Interaction volume radius: 10 \u00c5
Interaction volume height: 40 \u00c5
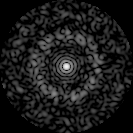
Disorder parameter: 0.8213